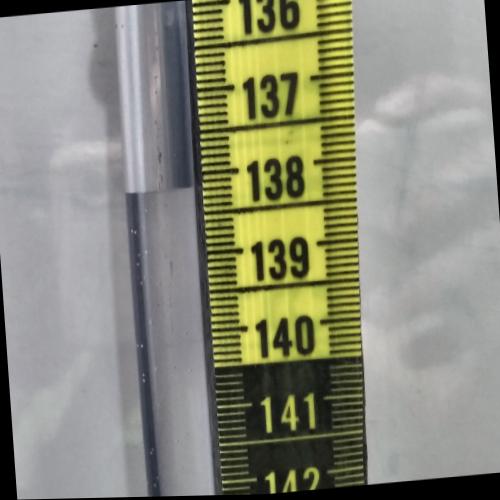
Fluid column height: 138.2 cm